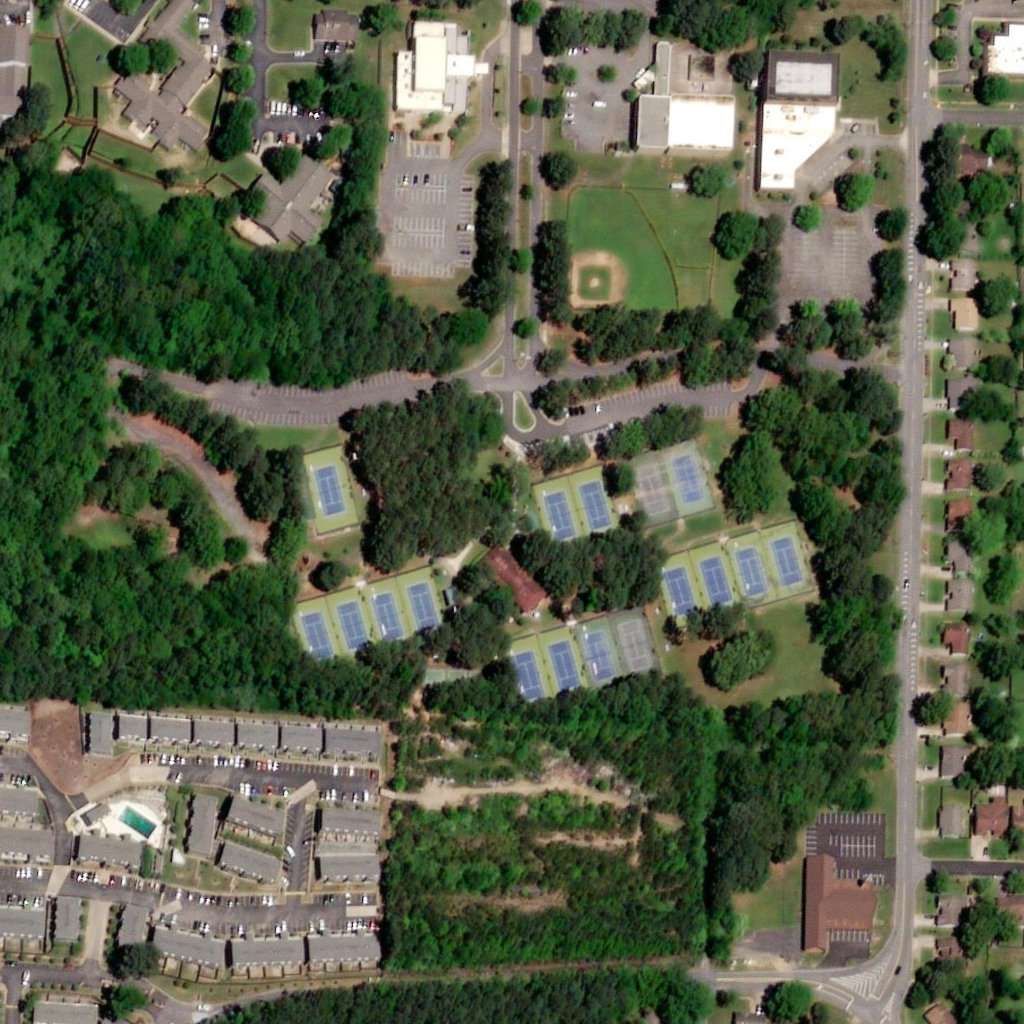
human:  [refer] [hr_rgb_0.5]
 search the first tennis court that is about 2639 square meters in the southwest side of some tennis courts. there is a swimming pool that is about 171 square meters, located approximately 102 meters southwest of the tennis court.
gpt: <box>[[27, 55, 44, 65, 0]]</box>

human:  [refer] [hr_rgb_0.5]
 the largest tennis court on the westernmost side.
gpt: <box>[[27, 55, 44, 65, 0]]</box>